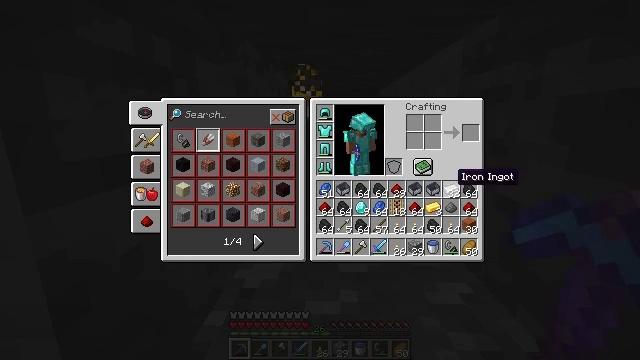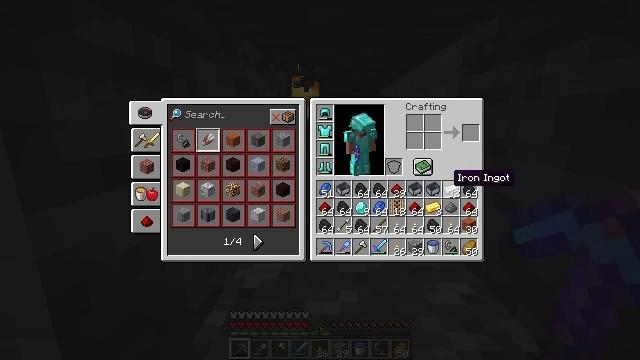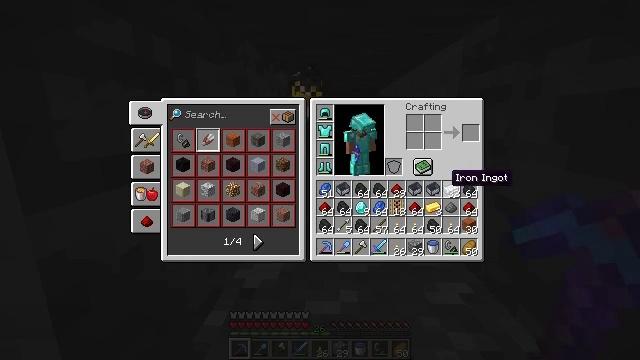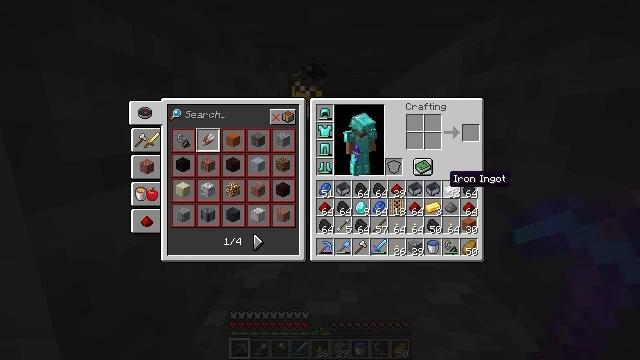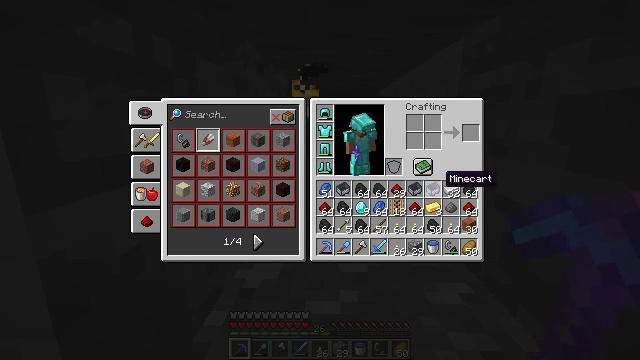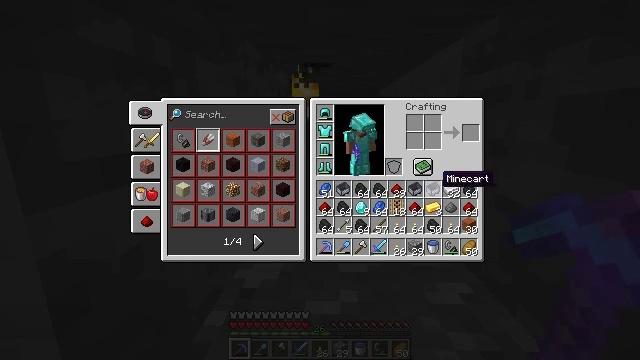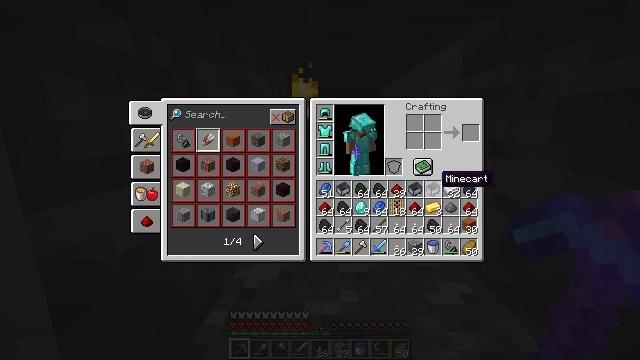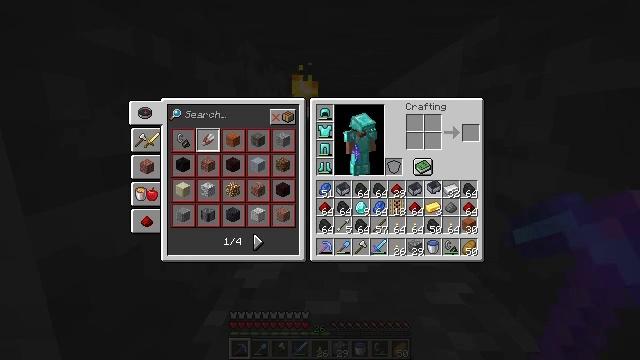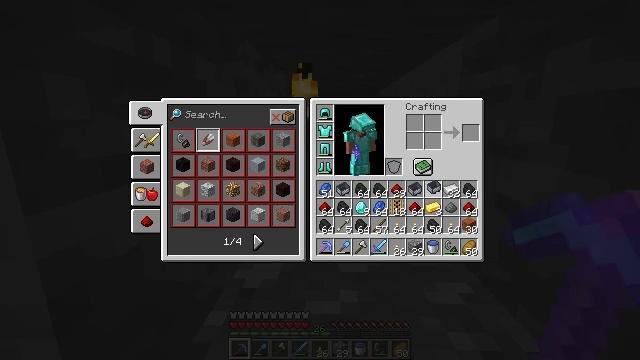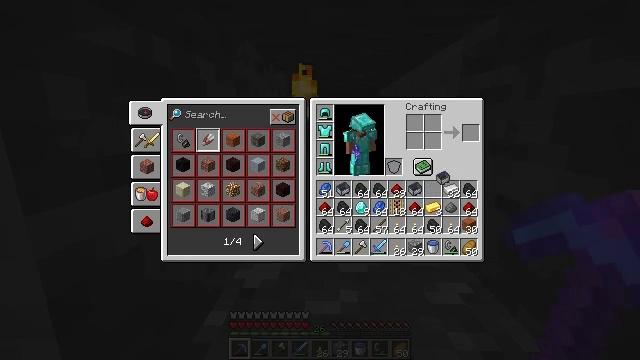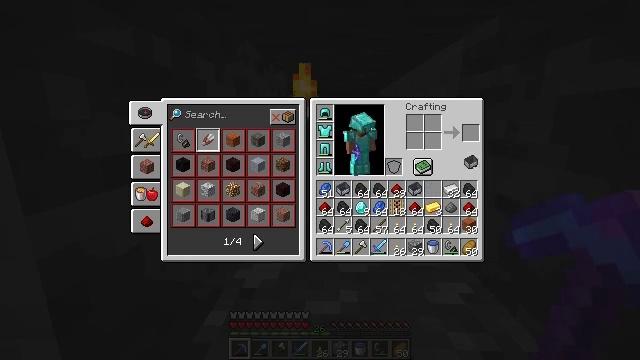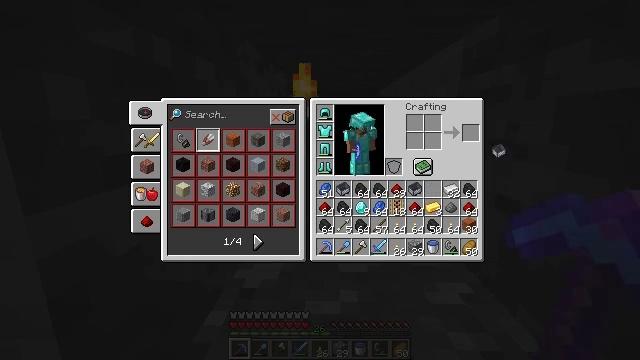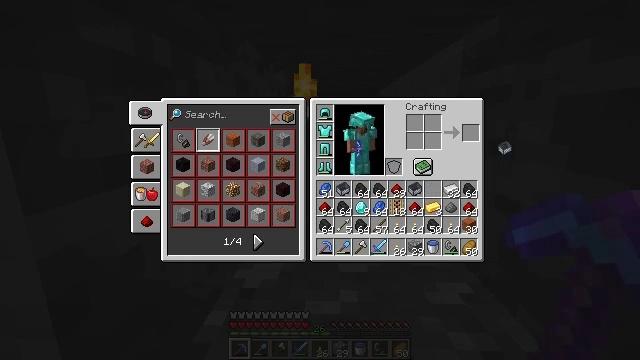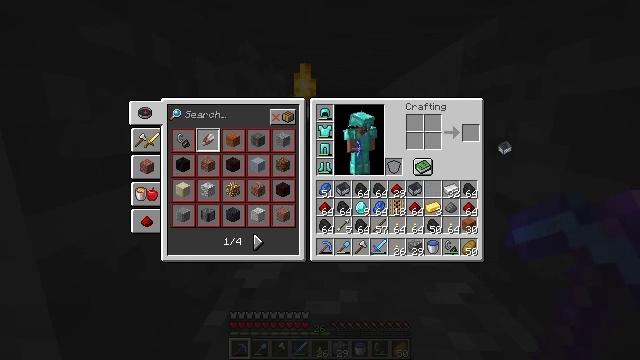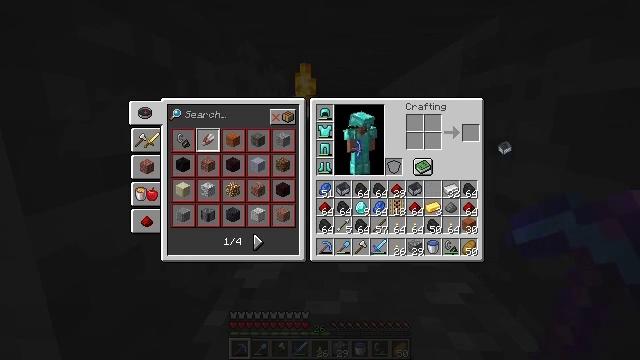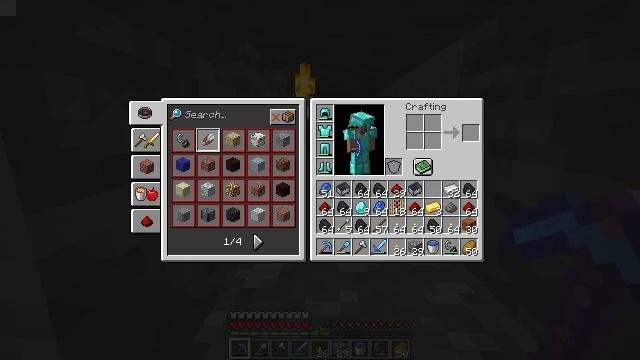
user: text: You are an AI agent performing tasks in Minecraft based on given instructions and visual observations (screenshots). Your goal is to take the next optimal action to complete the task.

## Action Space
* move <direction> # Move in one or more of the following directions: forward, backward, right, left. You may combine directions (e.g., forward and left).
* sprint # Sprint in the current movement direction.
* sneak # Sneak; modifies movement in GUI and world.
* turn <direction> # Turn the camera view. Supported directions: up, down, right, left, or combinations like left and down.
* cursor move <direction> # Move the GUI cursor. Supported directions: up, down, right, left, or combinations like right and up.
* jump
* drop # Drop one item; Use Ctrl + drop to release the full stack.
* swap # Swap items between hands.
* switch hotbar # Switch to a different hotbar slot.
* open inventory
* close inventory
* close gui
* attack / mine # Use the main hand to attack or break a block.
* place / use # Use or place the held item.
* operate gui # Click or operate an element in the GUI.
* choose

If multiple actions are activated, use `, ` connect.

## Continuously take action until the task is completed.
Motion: motion action
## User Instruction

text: Remove a minecart from the inventory.
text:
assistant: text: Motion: no_op
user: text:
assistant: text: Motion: no_op
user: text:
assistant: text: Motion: no_op
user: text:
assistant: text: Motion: no_op
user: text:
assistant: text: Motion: no_op
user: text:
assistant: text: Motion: no_op
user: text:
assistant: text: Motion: operate gui
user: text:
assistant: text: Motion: operate gui
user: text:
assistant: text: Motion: cursor move right and up
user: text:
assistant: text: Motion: cursor move right and up
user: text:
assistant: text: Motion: cursor move right and up
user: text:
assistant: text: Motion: operate gui
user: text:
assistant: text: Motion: operate gui
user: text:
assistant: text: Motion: operate gui
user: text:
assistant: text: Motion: no_op
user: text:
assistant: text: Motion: cursor move left and down
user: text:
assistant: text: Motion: cursor move left and down
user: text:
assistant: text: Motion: cursor move left and down
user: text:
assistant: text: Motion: no_op
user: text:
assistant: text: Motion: no_op